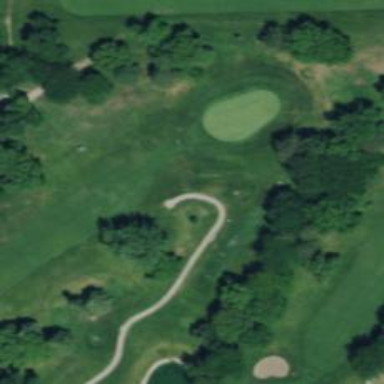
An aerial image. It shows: View of golf hole.